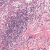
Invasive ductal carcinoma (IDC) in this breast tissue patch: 0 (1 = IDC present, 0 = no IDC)